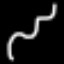
Label: squiggle